Interaction volume radius: 5 \u00c5
Interaction volume height: 25 \u00c5
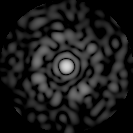
Disorder parameter: 0.8356